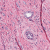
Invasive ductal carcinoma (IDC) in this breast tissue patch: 0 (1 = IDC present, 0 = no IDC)